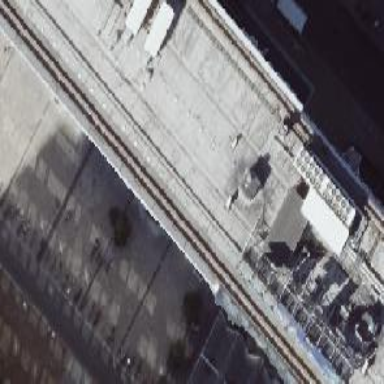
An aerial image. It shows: Warehouse.